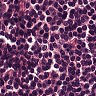
Metastatic tissue present: no